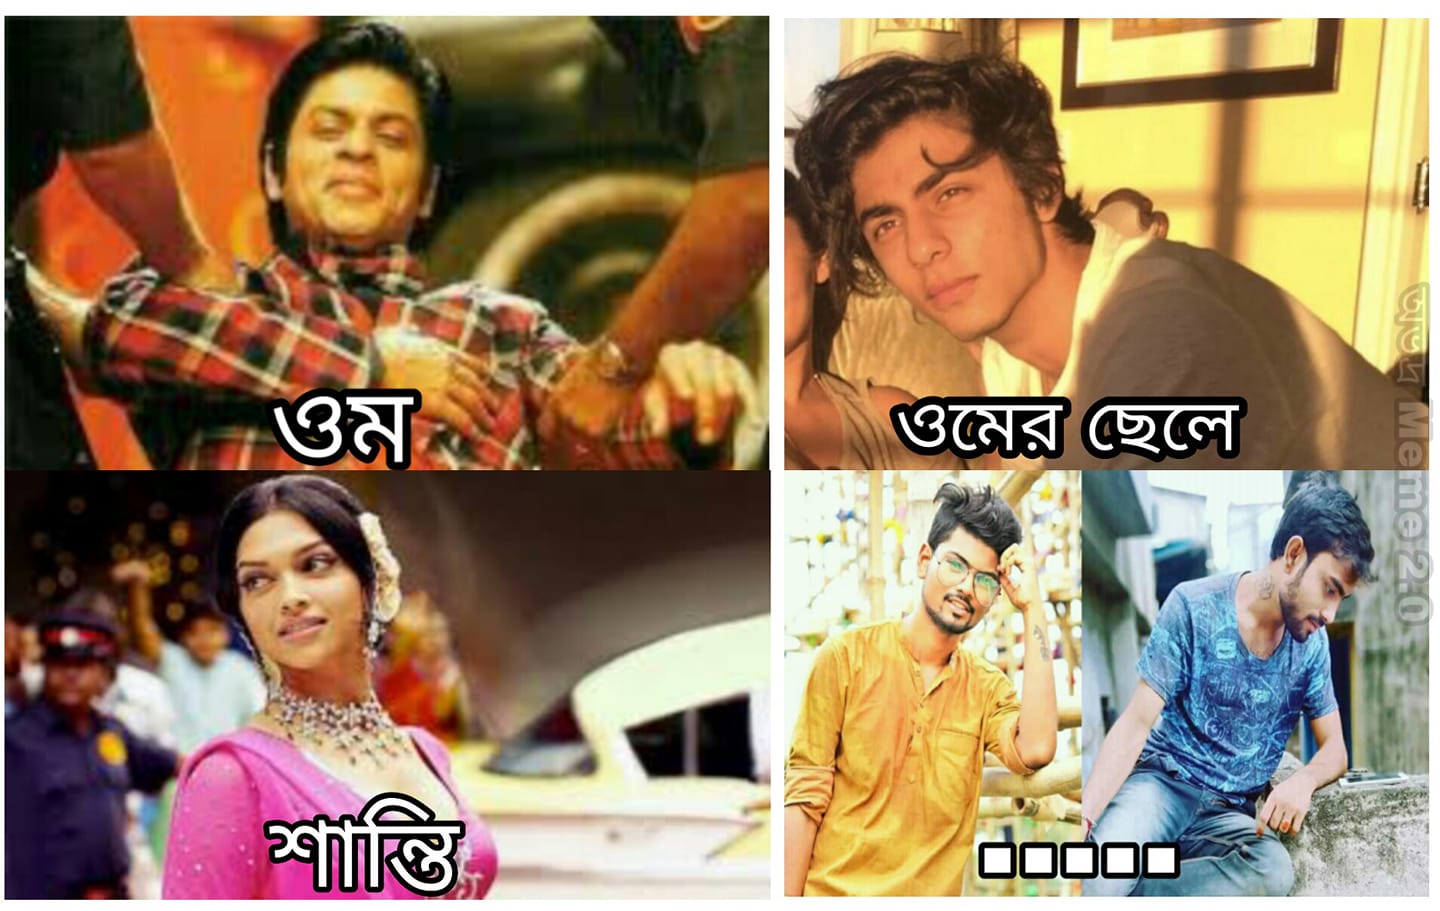
Caption: ওম    ওমের ছেলে      শান্তি
Label: non-hate